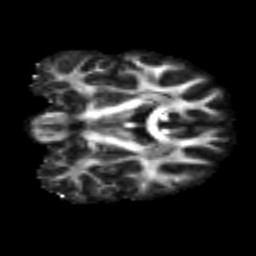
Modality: FA
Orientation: coronal
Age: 23
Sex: male
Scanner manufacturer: siemens
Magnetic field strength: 3 T
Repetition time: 2.3 s
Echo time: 0.085 s